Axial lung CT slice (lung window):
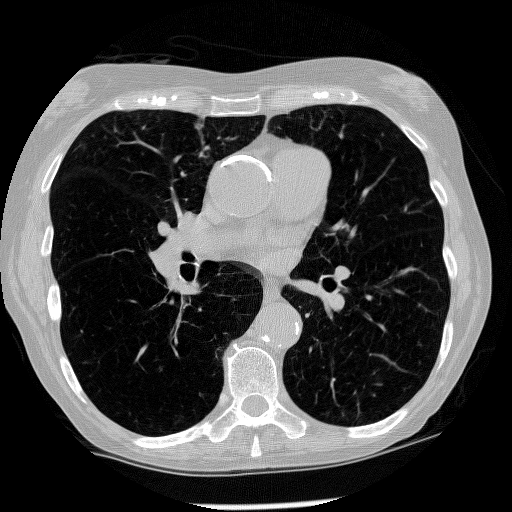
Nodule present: no